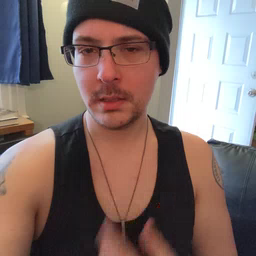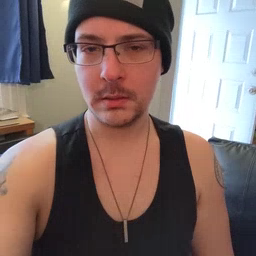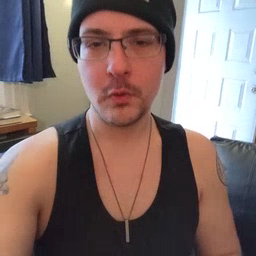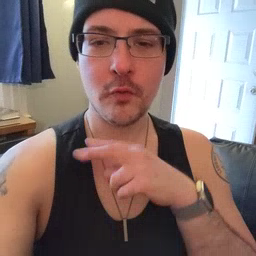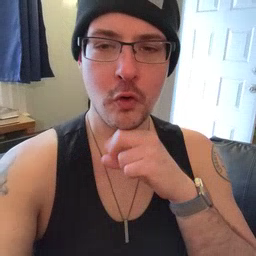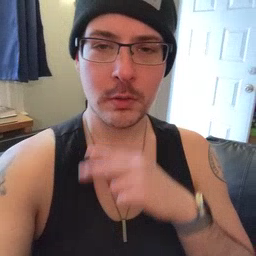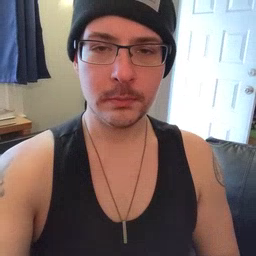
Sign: frog